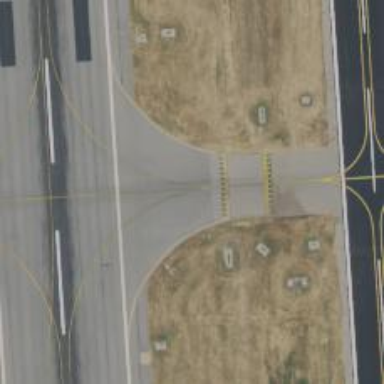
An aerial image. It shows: Image of taxiway at airport.